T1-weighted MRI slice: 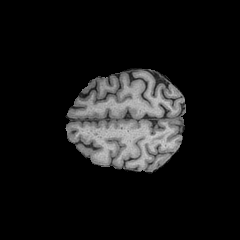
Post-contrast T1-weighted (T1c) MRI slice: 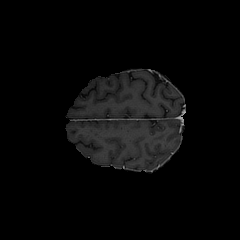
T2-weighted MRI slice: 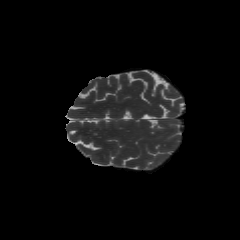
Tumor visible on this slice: no